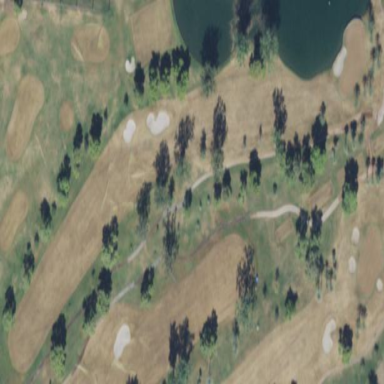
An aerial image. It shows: Area of rough grass used for golf.